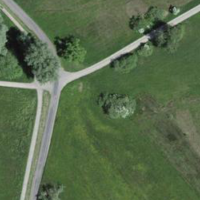
EUNIS habitat code: 16
Species observed at this site:
Ciconia ciconia
Gonepteryx rhamni
Lysimachia vulgaris
Gryllus campestris
Bistorta officinalis